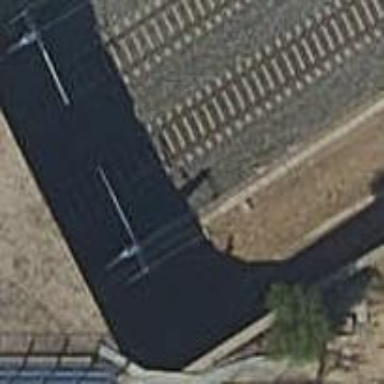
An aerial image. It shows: Railway tunnel with overhead electrified contact lines.